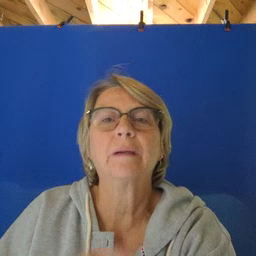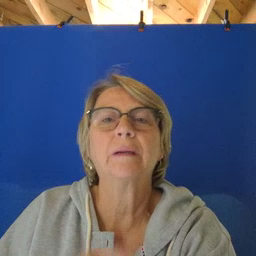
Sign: moon